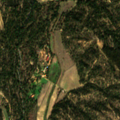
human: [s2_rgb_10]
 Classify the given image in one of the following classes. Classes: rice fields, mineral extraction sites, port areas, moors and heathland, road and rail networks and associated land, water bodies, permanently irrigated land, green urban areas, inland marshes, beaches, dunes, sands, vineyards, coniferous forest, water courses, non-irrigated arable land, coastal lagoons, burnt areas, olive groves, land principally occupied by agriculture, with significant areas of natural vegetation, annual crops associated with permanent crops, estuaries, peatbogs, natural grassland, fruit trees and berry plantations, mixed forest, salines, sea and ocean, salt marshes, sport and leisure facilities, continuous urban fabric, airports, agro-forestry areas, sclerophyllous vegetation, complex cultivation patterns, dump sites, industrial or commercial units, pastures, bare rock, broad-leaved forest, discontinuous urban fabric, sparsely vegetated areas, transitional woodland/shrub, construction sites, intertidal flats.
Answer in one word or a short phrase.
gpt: permanently irrigated land, vineyards, complex cultivation patterns, land principally occupied by agriculture, with significant areas of natural vegetation, mixed forest, transitional woodland/shrub